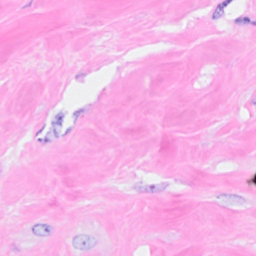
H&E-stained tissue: Breast